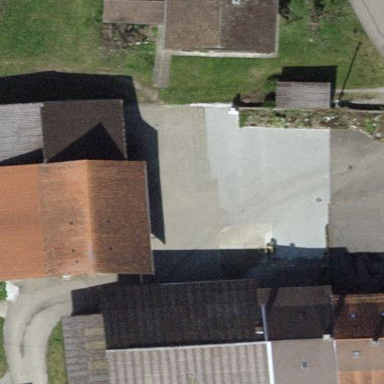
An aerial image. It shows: Farm auxiliary building with gabled roof.